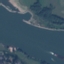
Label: River